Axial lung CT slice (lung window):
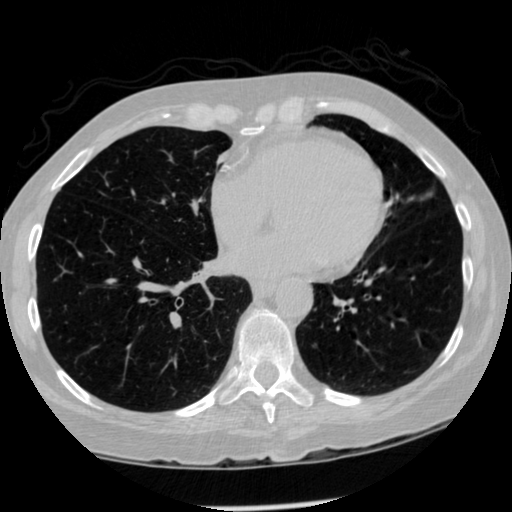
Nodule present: no